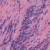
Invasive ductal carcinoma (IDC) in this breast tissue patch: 1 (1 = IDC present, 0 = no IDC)